八年级 · 变换几何
下列四个地铁标志中, 是轴对称图形的是 ( $\quad ）$
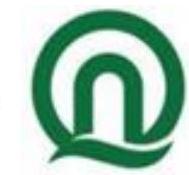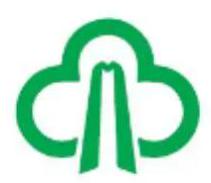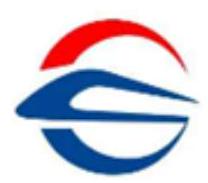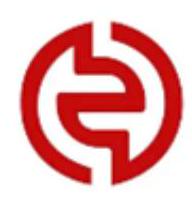
A.

B.

C.

D.

答案: B